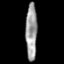
Tissue: prostate
Cell type: Myeloid cells
Senescence score: 0.8314
Nuclear area (px): 637
Mean DAPI intensity: 155.782